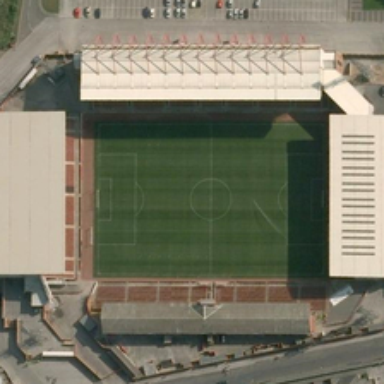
A parking lot and a road are near a large stadium .